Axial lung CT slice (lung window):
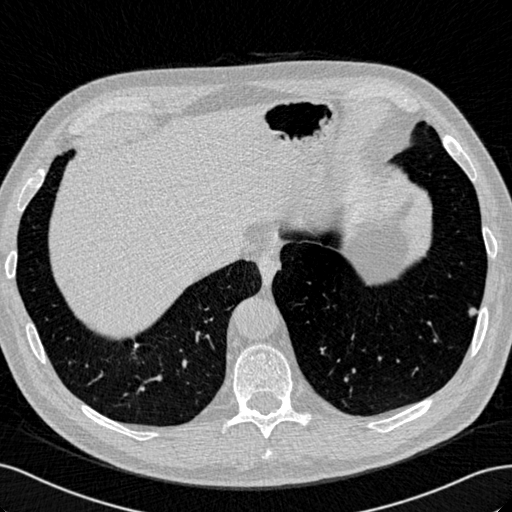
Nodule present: yes
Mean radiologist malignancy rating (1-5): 3